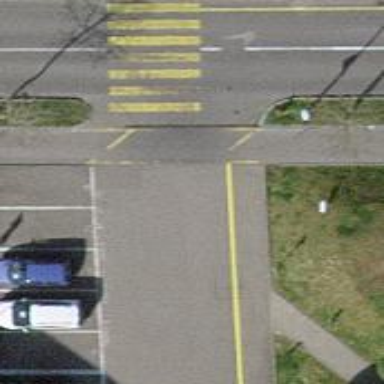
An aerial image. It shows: Parking aisle with sidewalk.